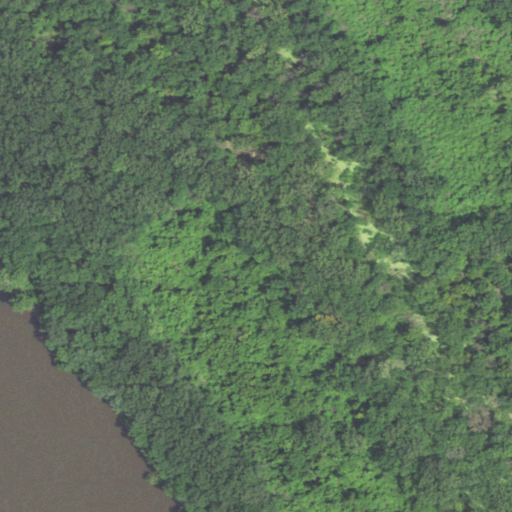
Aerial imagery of island in Missouri named North Fritz Island containing woody wetlands and open water